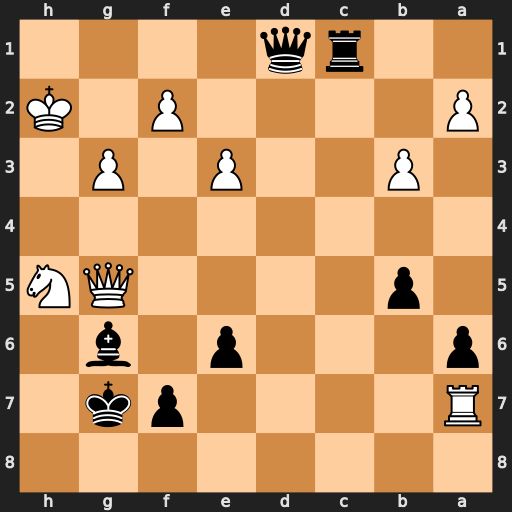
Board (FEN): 8/R4pk1/p3p1b1/1p4QN/8/1P2P1P1/P4P1K/2rq4
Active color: b
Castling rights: -
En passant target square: -
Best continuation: Qxh5+ Qxh5 Bxh5